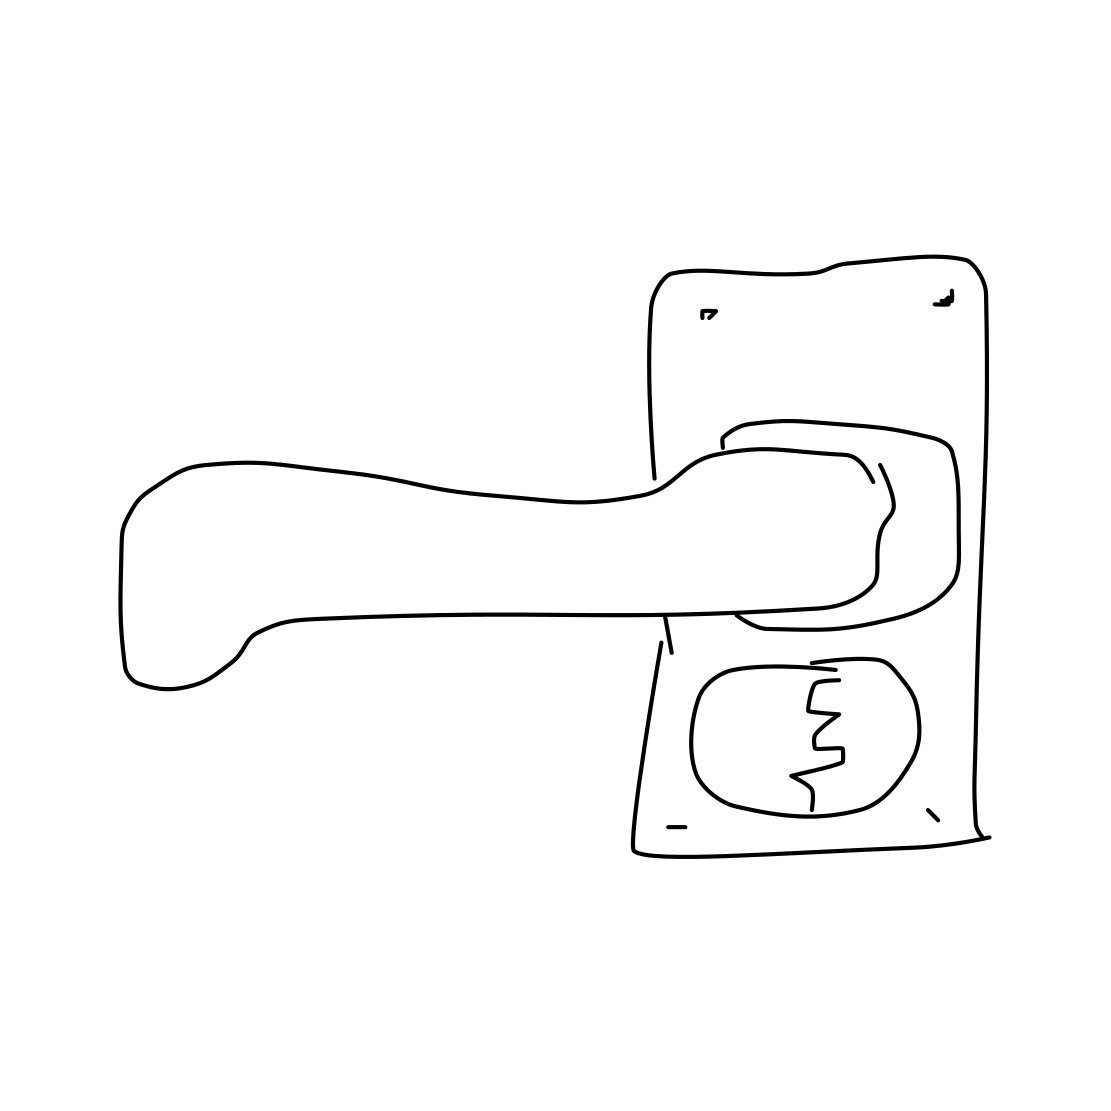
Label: door handle